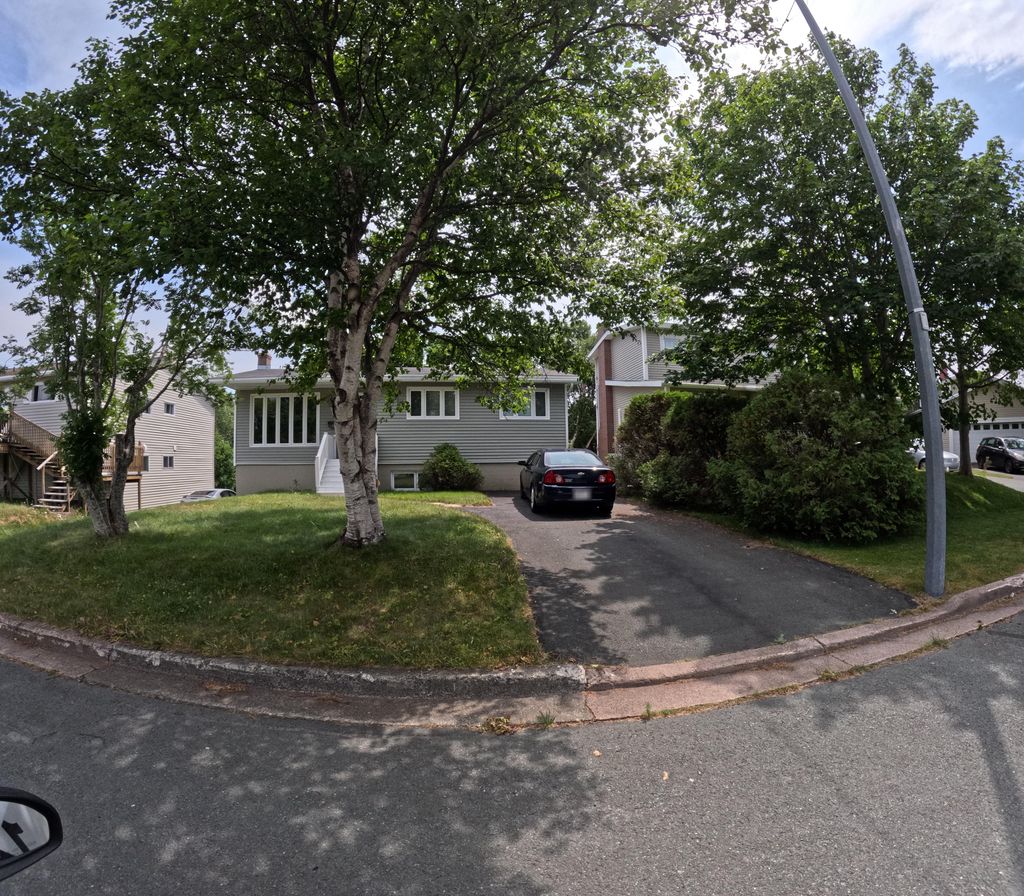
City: st_johns